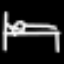
Label: bed